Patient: sex M, age 68
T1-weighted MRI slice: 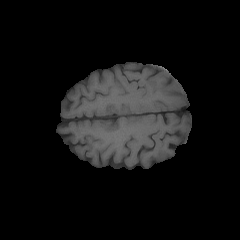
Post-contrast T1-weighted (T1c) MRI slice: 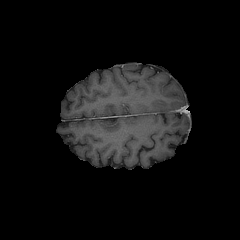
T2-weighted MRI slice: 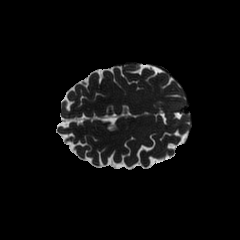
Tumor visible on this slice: no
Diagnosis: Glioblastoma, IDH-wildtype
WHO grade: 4